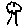
Label: tree